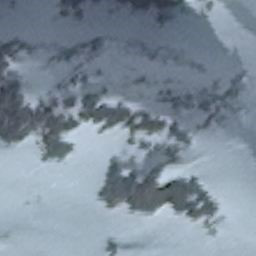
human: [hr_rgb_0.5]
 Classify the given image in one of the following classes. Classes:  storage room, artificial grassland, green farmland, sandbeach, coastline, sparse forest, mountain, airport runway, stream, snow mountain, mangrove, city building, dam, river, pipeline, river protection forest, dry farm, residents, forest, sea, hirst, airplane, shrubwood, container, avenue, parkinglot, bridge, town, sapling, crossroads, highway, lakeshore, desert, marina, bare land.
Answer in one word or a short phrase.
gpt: snow mountain